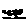
Label: cloud